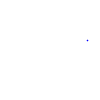
Particle: proton